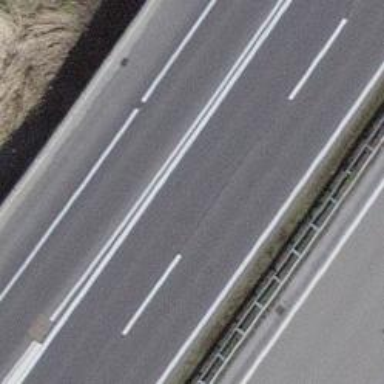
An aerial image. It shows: Motorway junction.